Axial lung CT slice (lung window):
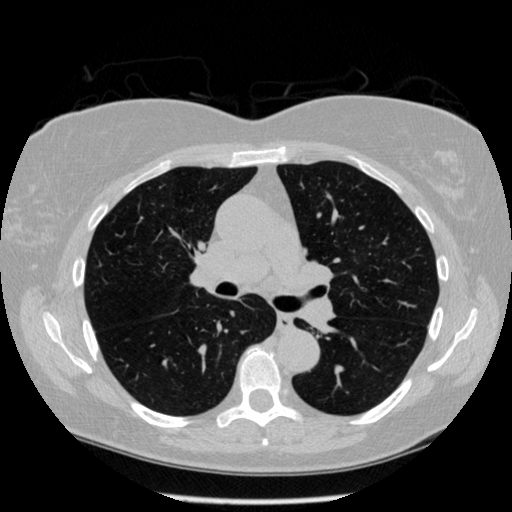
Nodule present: no